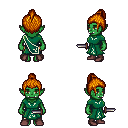
a pixel art fantasy rpg character, female body template, orc, green skin, sash dress, gold greaves, dark blonde short topknot hairstyle, maroon shoes, dagger, four views (front, back, left, right), 2x2 character sprite sheet, small pixel art, hard edges, no anti-aliasing